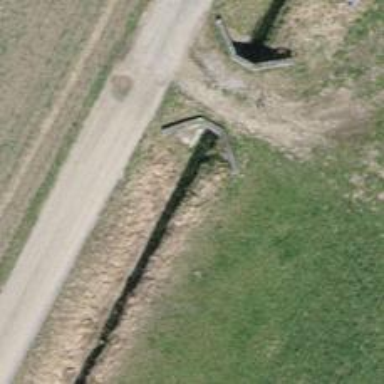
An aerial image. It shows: Tunnel.